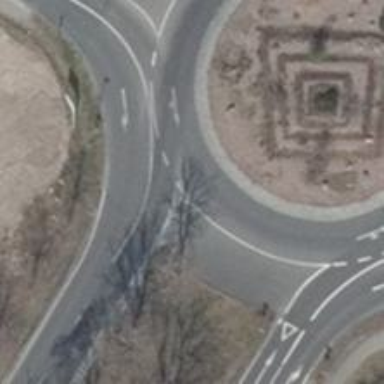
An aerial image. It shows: Tertiary road with asphalt surface leading to roundabout.